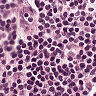
Metastatic tissue present: no